Question:
Hi,
I'm using a negative margin on the flexslider container so the 3 sliders can have a margin to the right only in the middle items not the far right in order to align flush with the top content.
It only shows sometimes when resizing the window, it seems like flexslider cannot calculate correctly because of the negative margin. Not sure how to get rid off this 1px on all screens.
<URL>
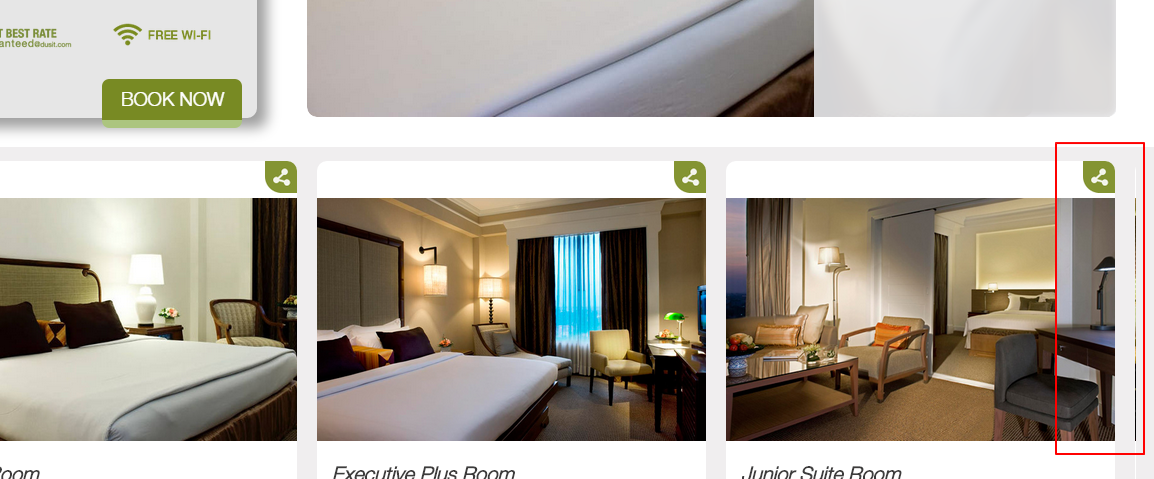
Answer: you have to change your code.
Please replace this code
'''
.offer-list-div
{
background-color:#f0eeef;
margin-top:20px;
padding: 1% 7% 20px;
}
'''
by this
'''
.offer-list-div
{
background-color:#f0eeef;
margin-top:20px;
padding: 1% 8% 20px;
}
'''
And your issue will be solved..
Let me know if issue still exists..thanx